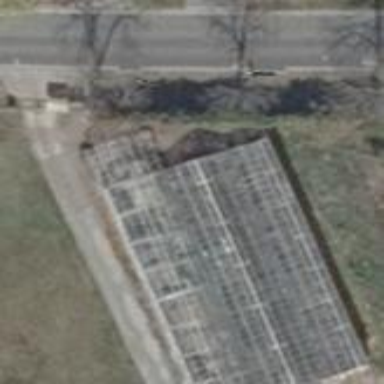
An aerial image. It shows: Greenhouse.